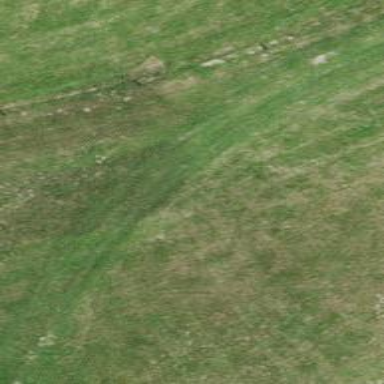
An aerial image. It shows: Track with very rough surface.